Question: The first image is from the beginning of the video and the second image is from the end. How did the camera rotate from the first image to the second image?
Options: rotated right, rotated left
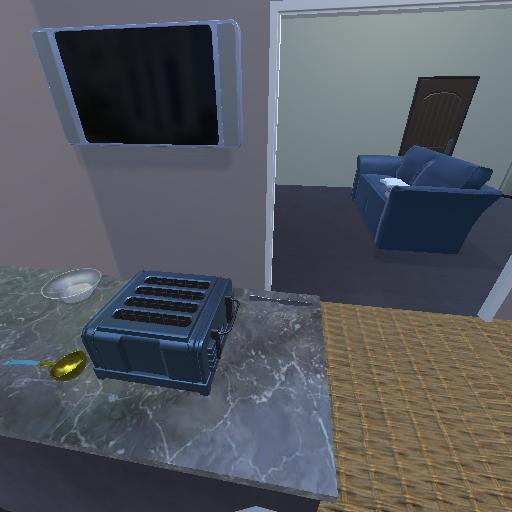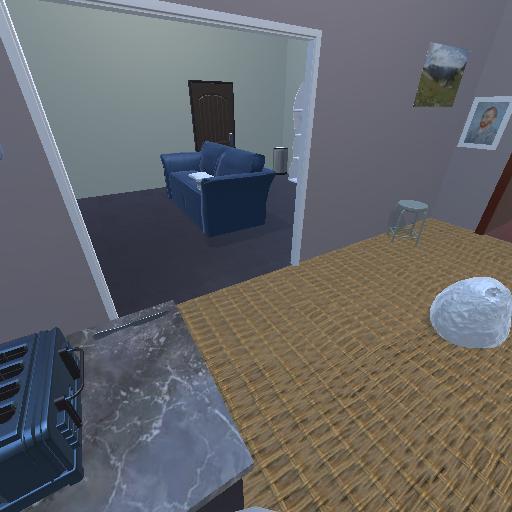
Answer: rotated right